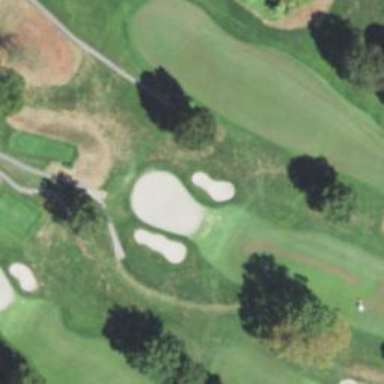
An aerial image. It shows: View of golf hole.